Interaction volume radius: 5 \u00c5
Interaction volume height: 15 \u00c5
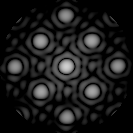
Disorder parameter: 0.05956